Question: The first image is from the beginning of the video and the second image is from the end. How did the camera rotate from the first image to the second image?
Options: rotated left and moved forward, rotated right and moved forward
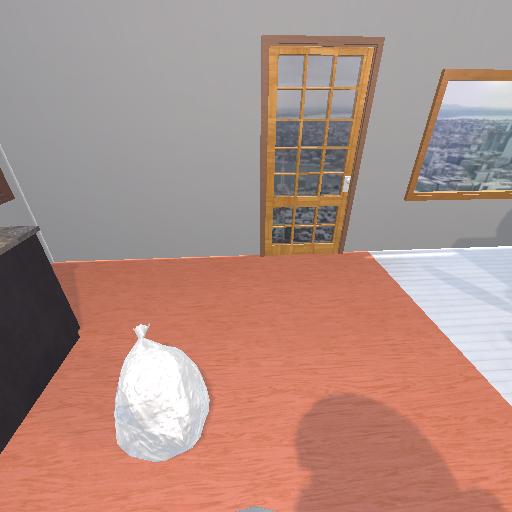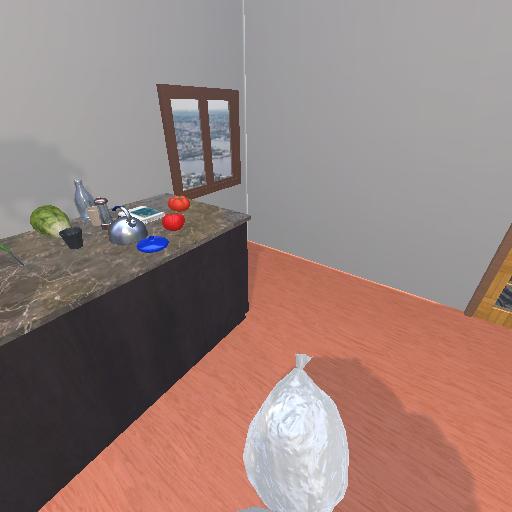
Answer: rotated left and moved forward